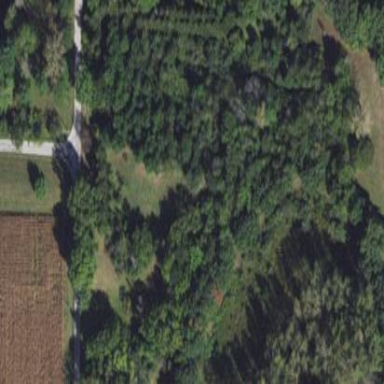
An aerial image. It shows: Serene woodland landscape.